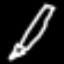
Label: pencil